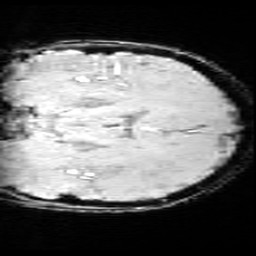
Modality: SWI
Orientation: coronal
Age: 9
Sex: female
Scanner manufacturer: siemens
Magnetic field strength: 3 T
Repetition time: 0.027 s
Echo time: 0.02 s